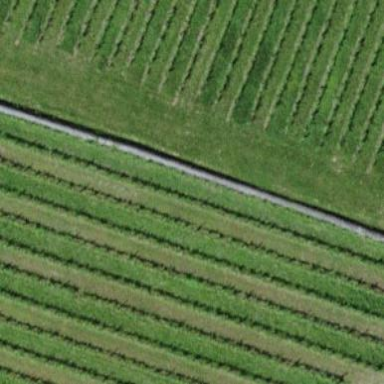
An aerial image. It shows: Vineyard growing grapes.